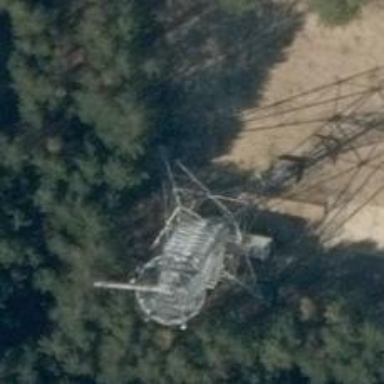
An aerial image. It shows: Communication tower.